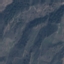
Land use / land cover class: HerbaceousVegetation